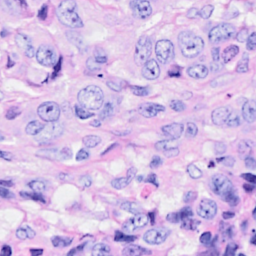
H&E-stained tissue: Breast